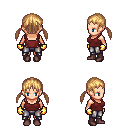
a pixel art fantasy rpg character, female body template, human, light skin, maroon pirate shirt, metal pants, light blonde twin-tailed hairstyle, gold gloves, maroon shoes, four views (front, back, left, right), 2x2 character sprite sheet, small pixel art, hard edges, no anti-aliasing